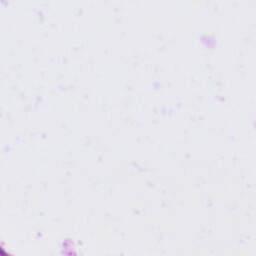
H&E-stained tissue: Tonsil